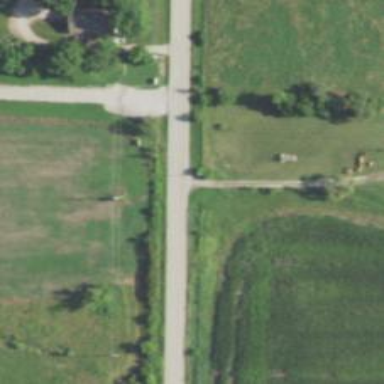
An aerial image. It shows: Secondary road.